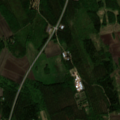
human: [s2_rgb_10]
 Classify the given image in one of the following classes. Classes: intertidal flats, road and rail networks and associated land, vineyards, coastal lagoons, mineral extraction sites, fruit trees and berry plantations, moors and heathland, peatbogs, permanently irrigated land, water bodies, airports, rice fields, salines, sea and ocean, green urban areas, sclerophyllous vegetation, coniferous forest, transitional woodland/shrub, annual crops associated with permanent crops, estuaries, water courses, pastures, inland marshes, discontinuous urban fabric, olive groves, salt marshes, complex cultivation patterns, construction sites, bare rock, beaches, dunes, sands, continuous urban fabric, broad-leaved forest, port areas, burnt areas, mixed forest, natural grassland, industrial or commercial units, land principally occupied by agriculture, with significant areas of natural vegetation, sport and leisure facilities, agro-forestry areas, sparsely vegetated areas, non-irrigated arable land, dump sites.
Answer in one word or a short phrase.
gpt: non-irrigated arable land, coniferous forest, mixed forest